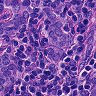
Metastatic tissue present: yes